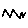
Label: zigzag